Chest X-ray:
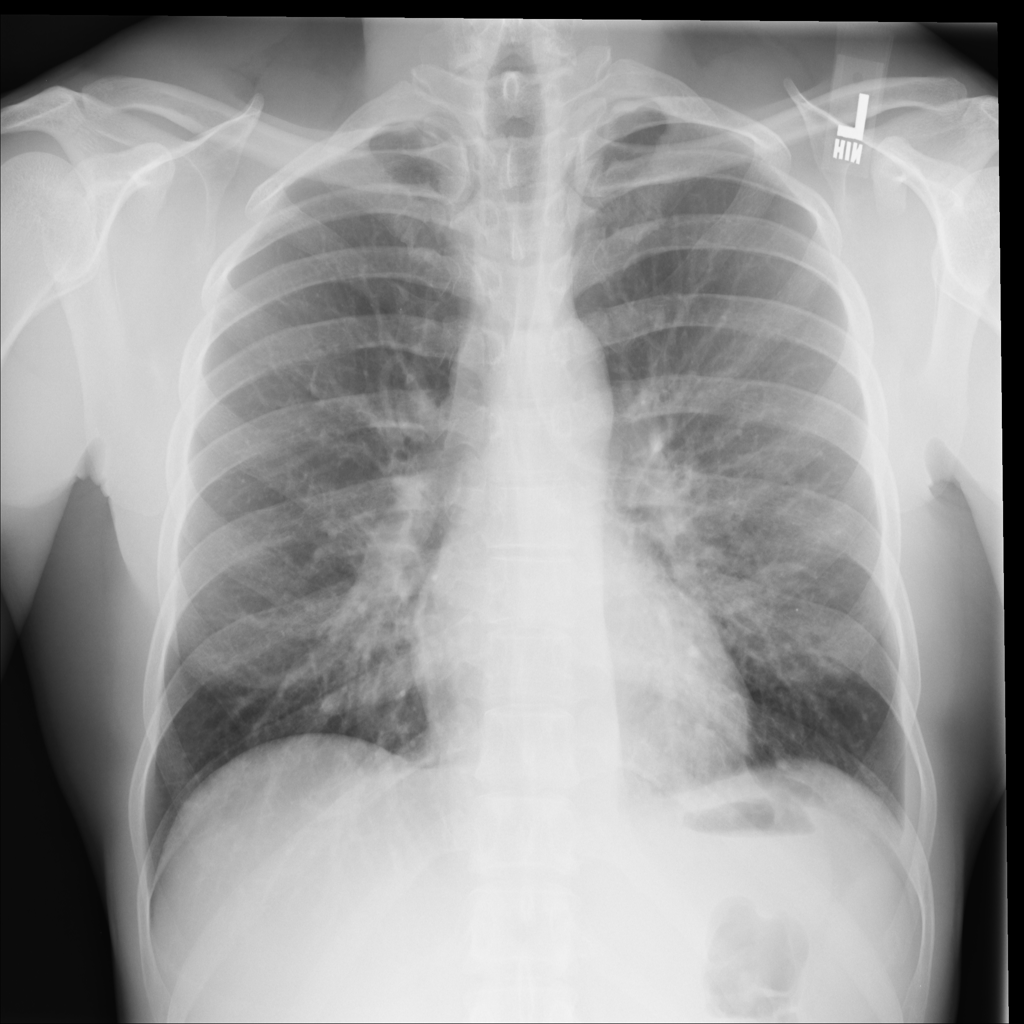
Findings: Consolidation
No abnormal finding: no